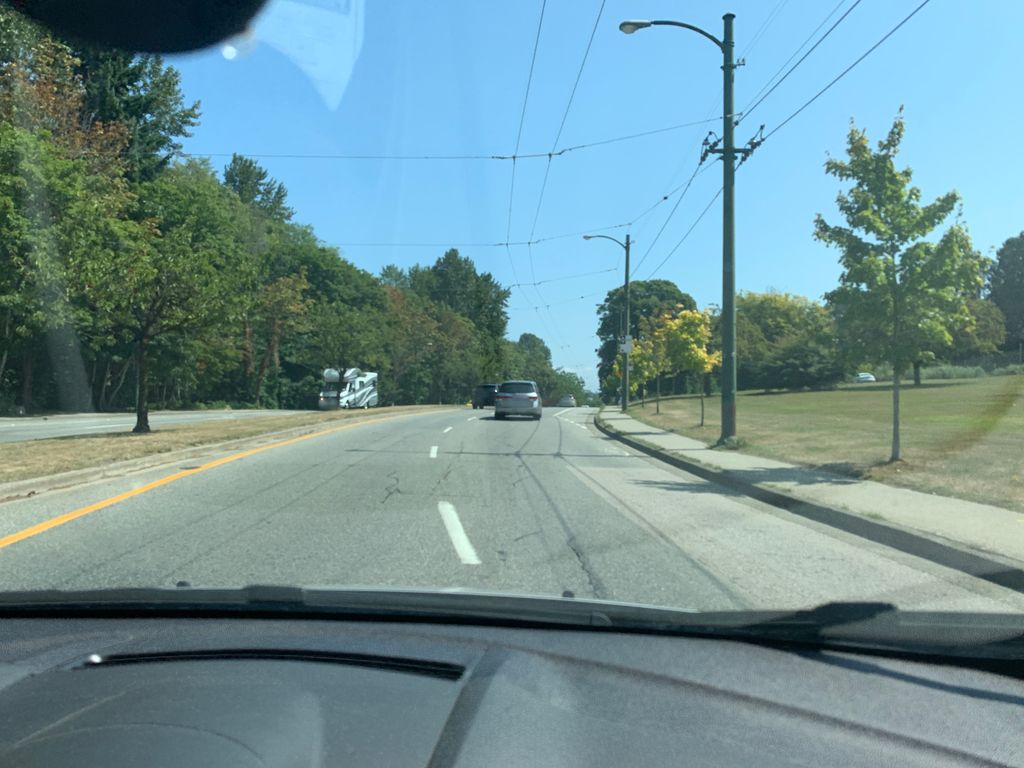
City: vancouver